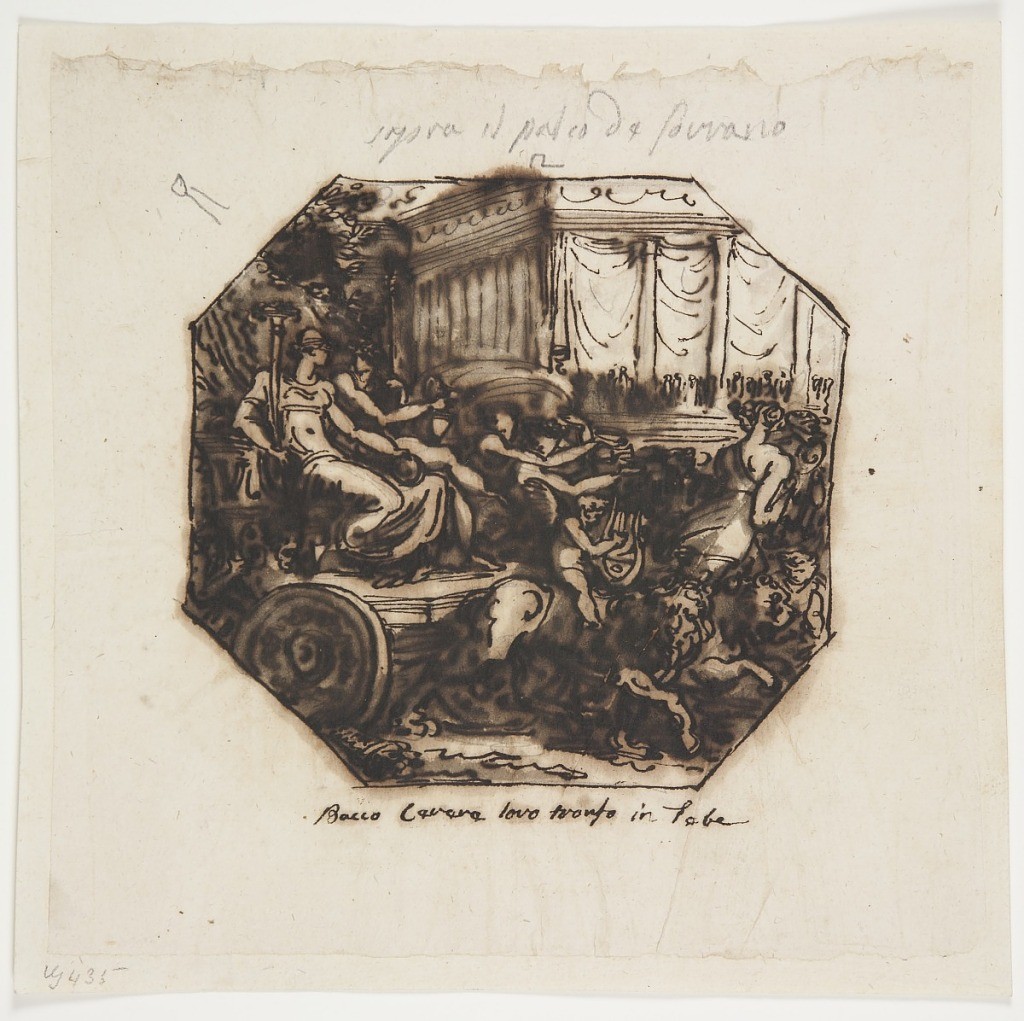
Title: The Triumph of Bacchus and Ceres
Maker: Felice Giani, Italian, 1758–1823
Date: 1812
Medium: Pen and brown ink, brush and brown wash on light brown laid paper
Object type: Drawing
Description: Pageant directed toward right. In right background, temple shown with curtains in intercolumns.